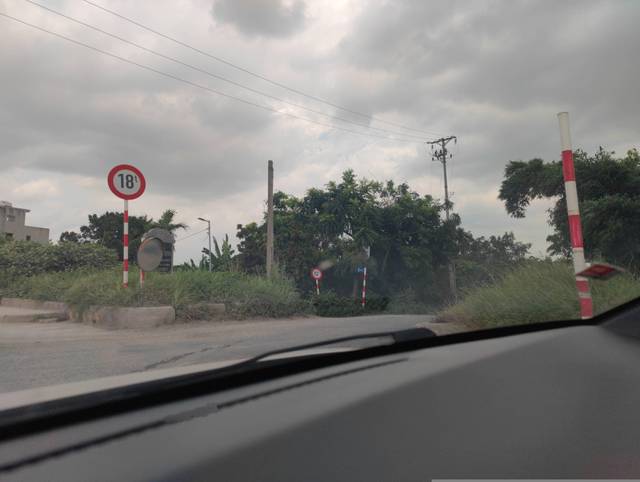
Region: Vietnam
Coordinates: 20.994, 105.912